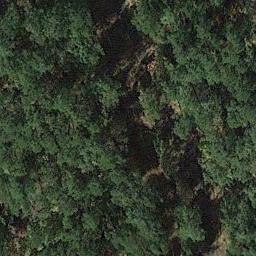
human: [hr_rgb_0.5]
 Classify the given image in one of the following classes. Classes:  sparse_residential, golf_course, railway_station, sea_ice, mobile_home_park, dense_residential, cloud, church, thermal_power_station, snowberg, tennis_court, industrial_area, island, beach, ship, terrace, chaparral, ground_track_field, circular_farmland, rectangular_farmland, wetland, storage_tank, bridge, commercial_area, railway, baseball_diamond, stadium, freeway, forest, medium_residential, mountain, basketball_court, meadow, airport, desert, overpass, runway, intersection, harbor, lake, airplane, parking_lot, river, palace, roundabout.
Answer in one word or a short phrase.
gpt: forest